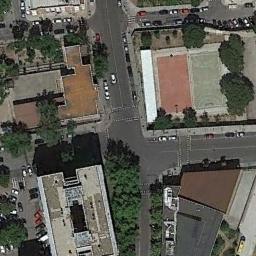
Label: intersection